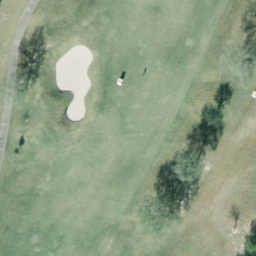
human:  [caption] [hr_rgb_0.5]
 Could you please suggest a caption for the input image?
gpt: There are turfs and some bunkers and trees in the golf course .

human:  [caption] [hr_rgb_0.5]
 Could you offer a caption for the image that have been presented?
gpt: A part of a golf course with green turfs and some bunkers and trees .

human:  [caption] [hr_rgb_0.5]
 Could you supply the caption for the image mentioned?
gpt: A part of a golf course with green turfs and some bunkers .

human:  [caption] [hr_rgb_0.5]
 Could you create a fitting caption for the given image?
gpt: This is a part of a golf course with green turfs and some bunkers and trees .

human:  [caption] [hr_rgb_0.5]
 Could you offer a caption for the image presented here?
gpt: Green turfs and some bunkers and trees in the golf course .